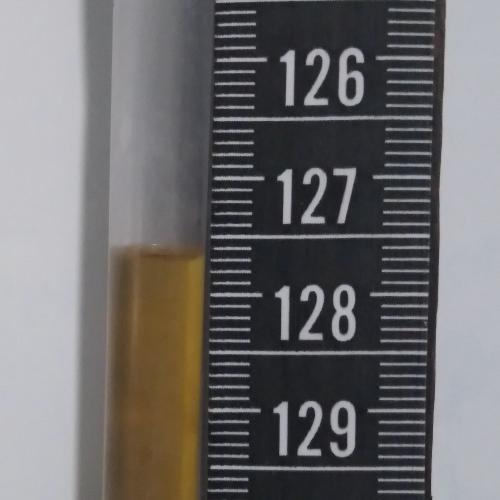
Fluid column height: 127.7 cm